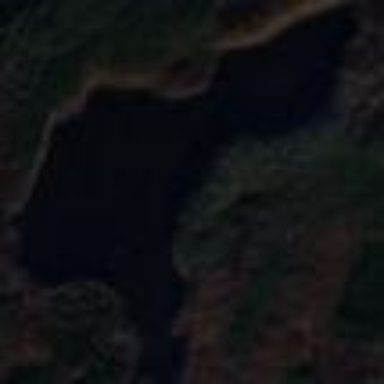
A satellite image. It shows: Serene lake.